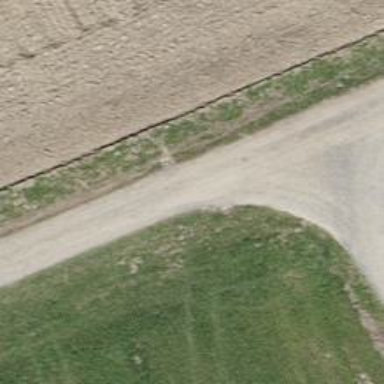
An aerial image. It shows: Gravel track with grade 2 tracktype.